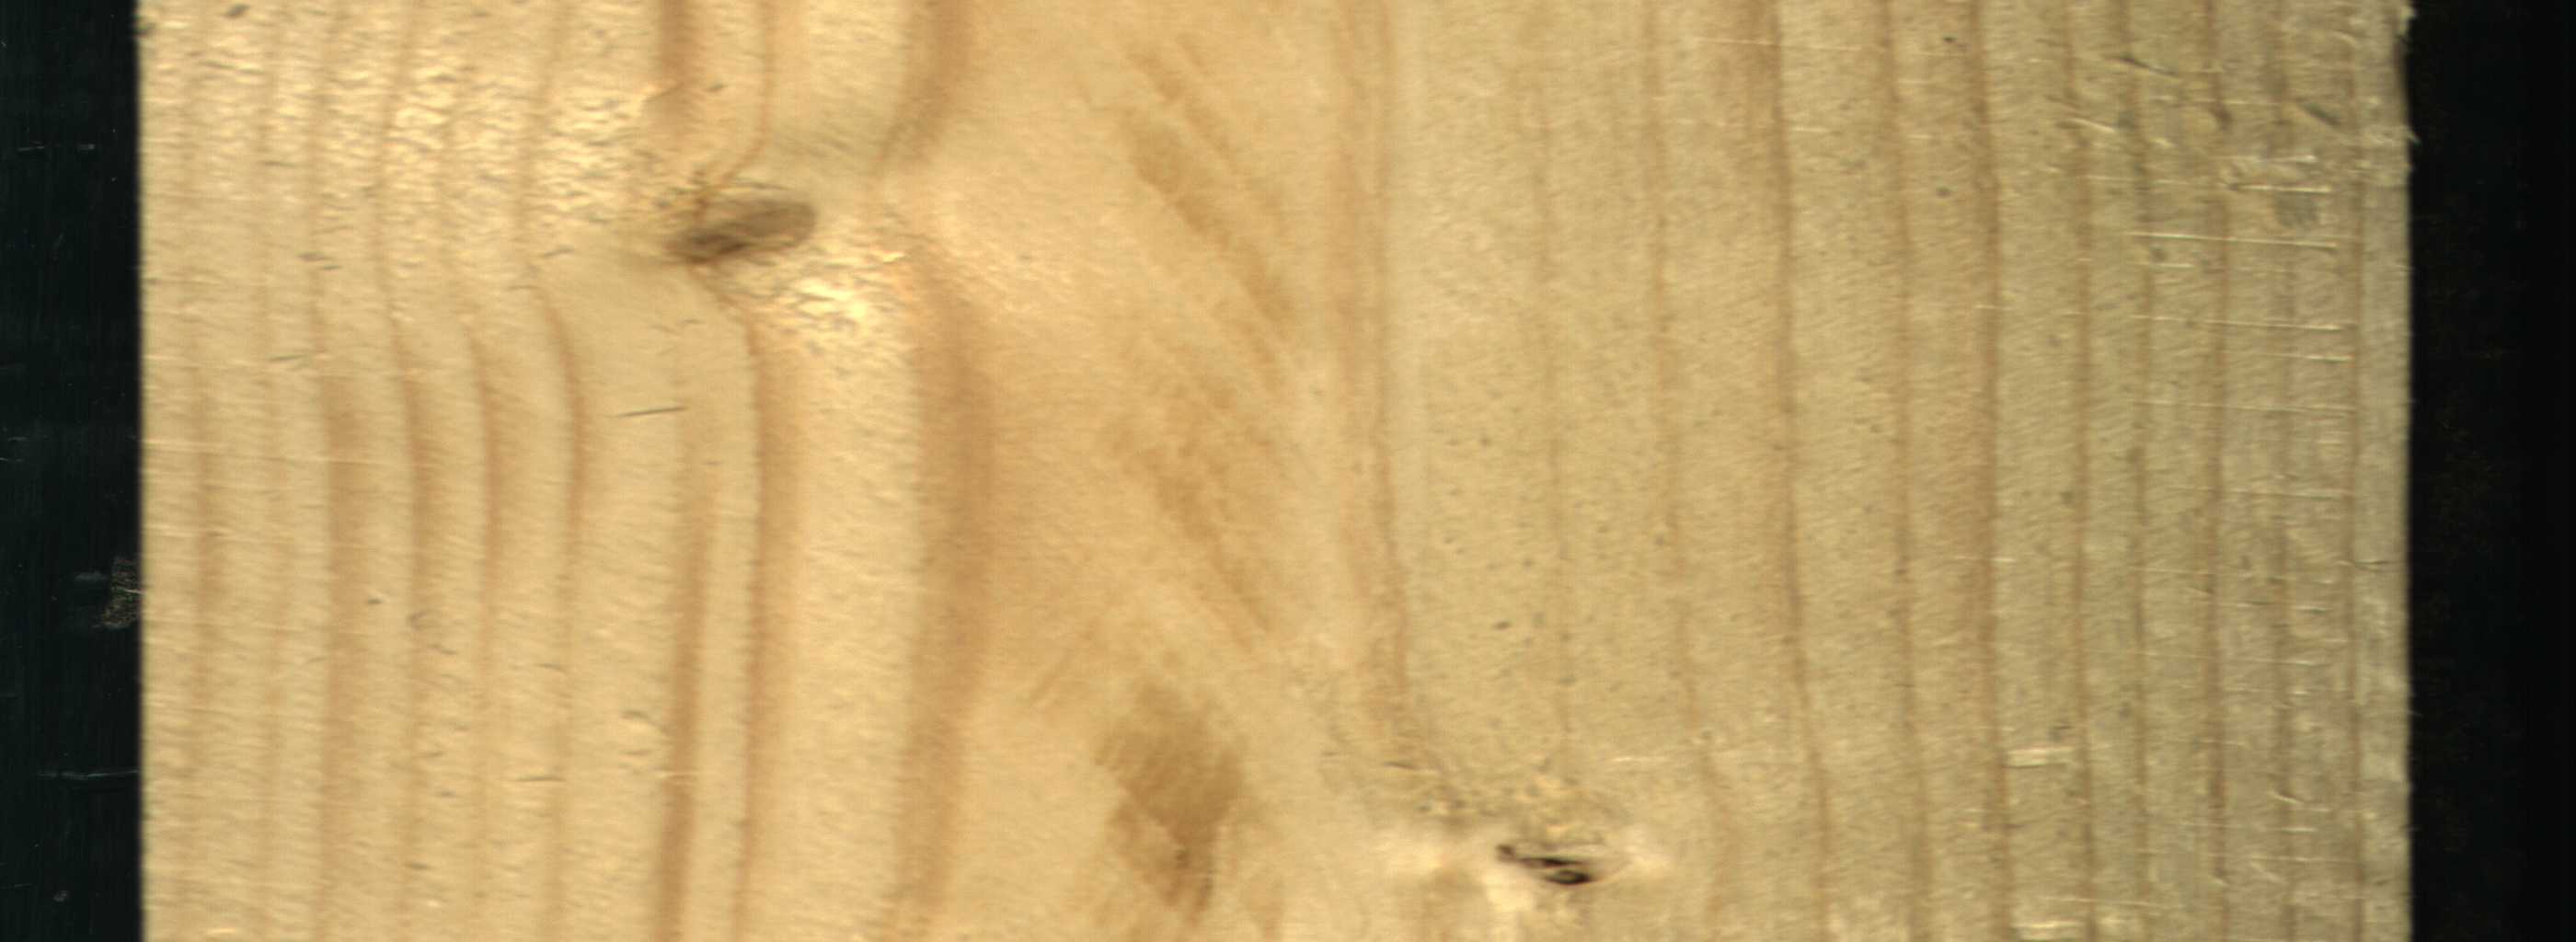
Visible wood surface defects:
Dead_Knot
Live_Knot